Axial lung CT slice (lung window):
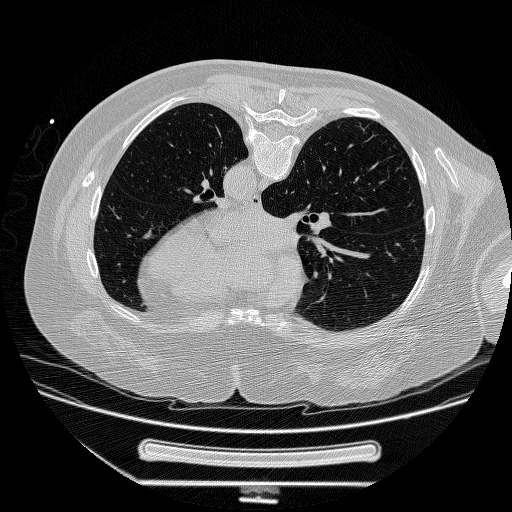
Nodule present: no